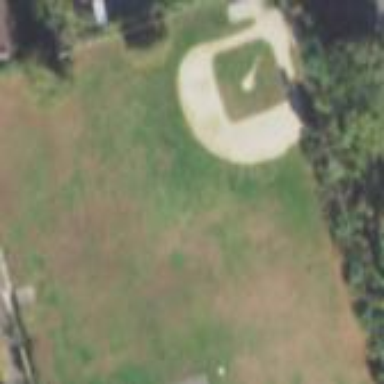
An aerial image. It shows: Baseball pitch for leisure land.